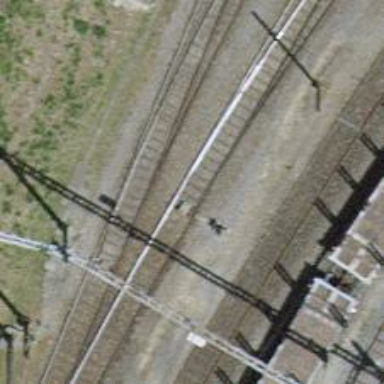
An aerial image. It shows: Railway yard with electrified tracks and single track.